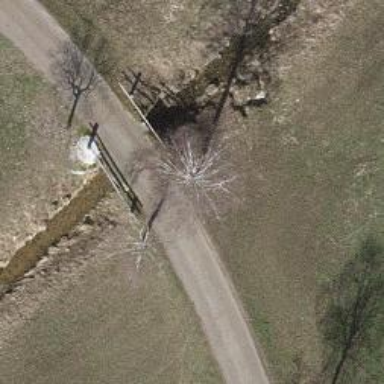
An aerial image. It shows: Unclassified road with asphalt surface crossing bridge.